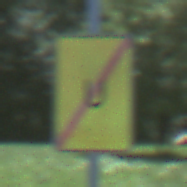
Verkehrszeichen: EndeUmleitung
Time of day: Midday
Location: Outdoor (Nature)
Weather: Clear
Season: Summer
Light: Natural